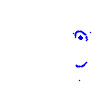
Particle: proton